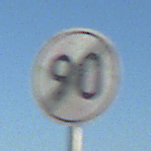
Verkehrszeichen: EndeGeschwindigkeit90
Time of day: MorningAfternoon
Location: Outdoor (Nature)
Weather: Clear
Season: NotSpecified
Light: Natural